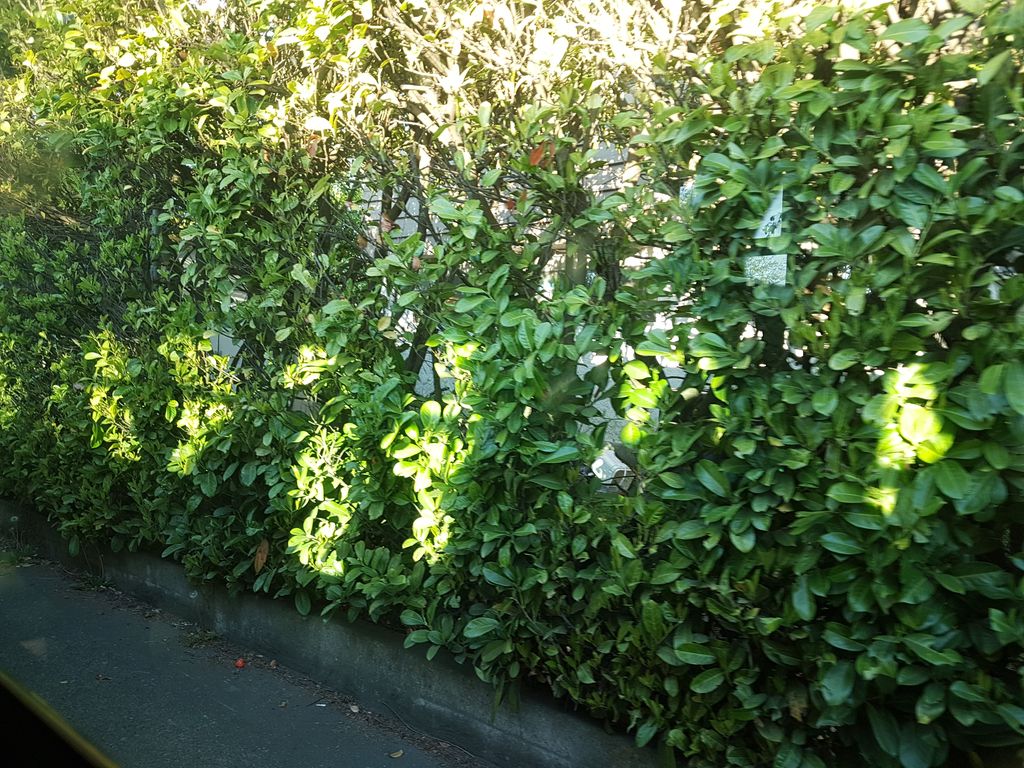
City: victoria